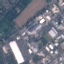
Label: Industrial